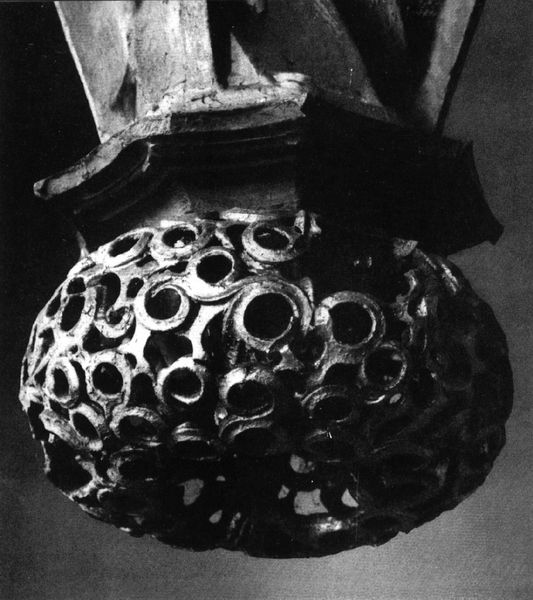
Titel: Annenkirche, Annaberg (1499-1525)
Standort: Annaberg (EU - PL)
Schlagwörter: fuß, gestein, weiß, ausschnitt, grau, holz, schwarz, sockel, kirche, figur, gotik, kreis, rund, skulptur, statue, kuppel, detail, metall, bronze, foto, fotografie, eisen, gewölbe, hängen, offen, form, schwarz weiss, loch, kupfer, kreise, kugel, löcher, schlussstein, handwerk, kreuzgrat, romanik, filigran, noppen, durchbrochen, hohlraum, monument, guß, löchrig, s/w, wabe, abhängling, wae, hohlrau